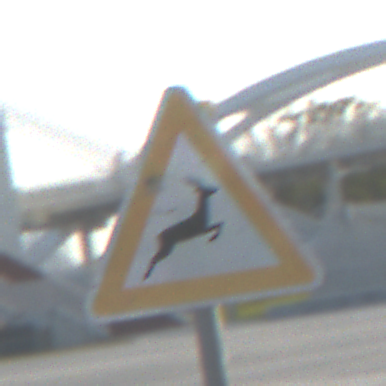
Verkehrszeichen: WildwechselLinks
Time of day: SunriseSunset
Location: Outdoor (Urban)
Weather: Clear
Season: NotSpecified
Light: Natural